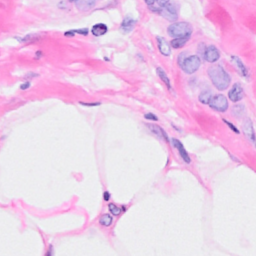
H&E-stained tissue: Breast